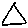
Label: triangle